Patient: sex M, age 46
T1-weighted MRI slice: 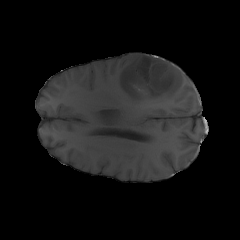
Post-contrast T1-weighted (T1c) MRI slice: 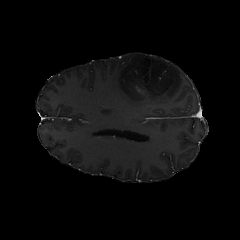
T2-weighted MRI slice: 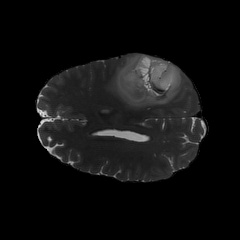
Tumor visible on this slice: yes
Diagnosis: Astrocytoma, IDH-mutant
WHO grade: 3